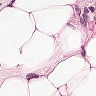
Metastatic tissue present: yes